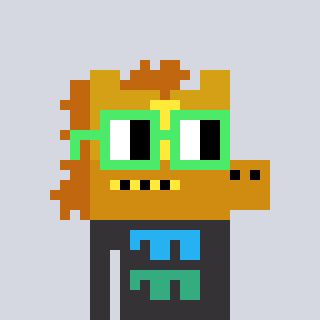
a pixel art character with square light green glasses, a yellow horse-shaped head and a grayscale-colored body on a cool background